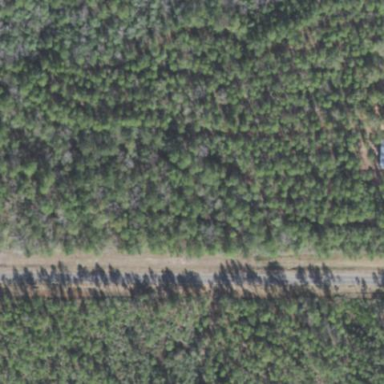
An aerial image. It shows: Forest with needle-leaved trees.